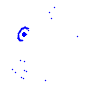
Particle: electron